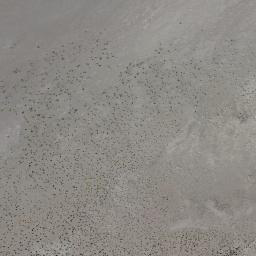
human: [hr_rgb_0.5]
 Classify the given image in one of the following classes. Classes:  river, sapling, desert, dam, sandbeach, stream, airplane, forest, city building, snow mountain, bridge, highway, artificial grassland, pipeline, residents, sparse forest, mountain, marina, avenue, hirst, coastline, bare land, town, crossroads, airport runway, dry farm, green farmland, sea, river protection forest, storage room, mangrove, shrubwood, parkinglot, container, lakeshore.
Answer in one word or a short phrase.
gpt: bare land